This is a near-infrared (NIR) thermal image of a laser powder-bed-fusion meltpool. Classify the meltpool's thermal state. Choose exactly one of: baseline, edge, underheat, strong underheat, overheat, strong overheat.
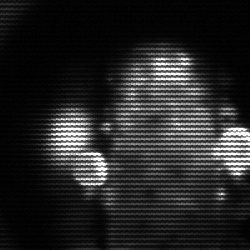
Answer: strong underheat